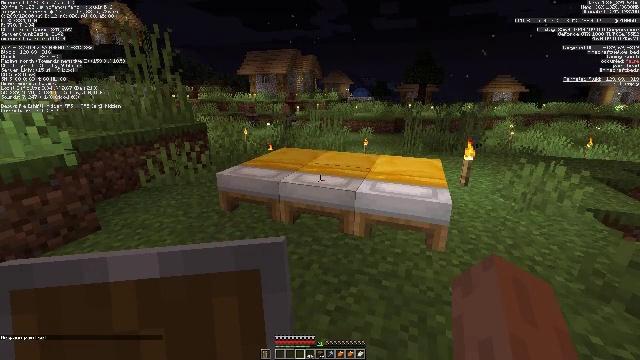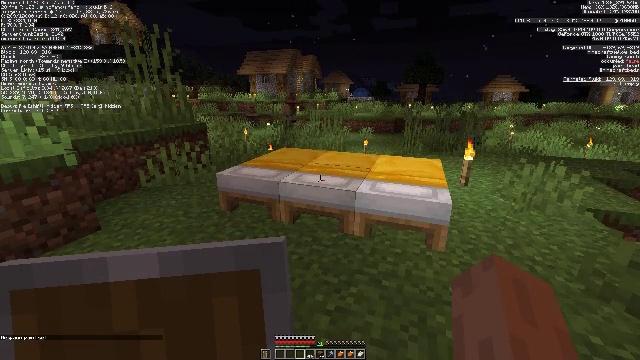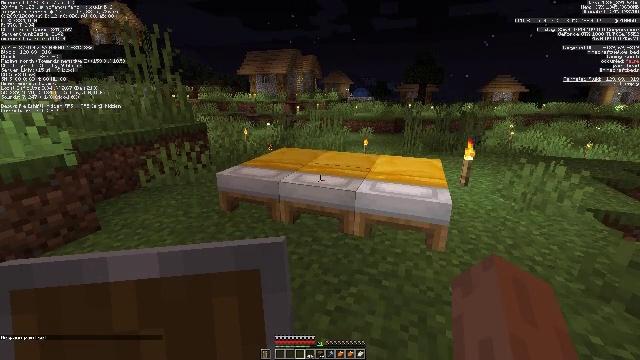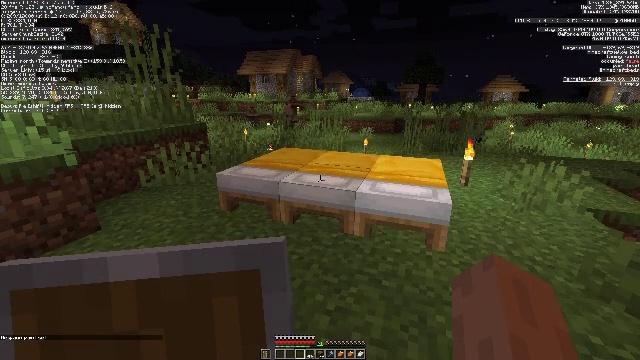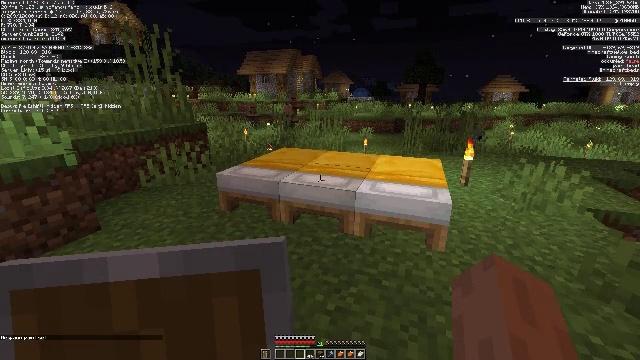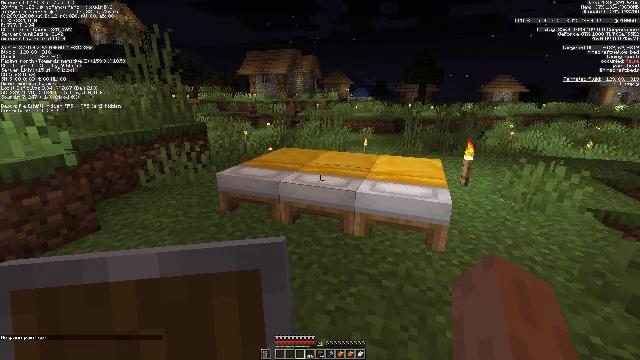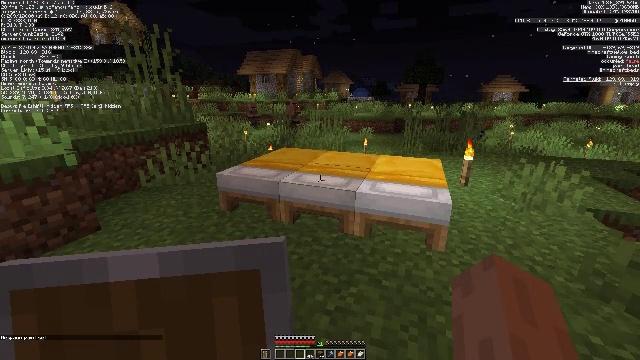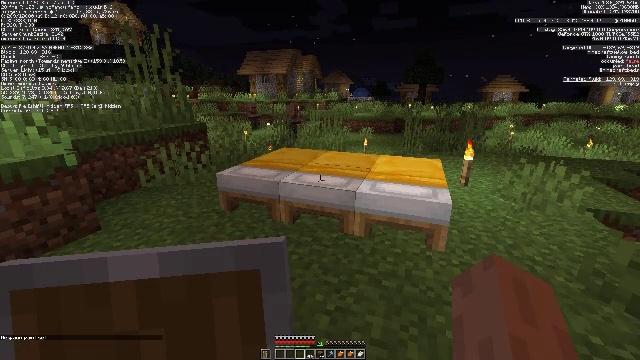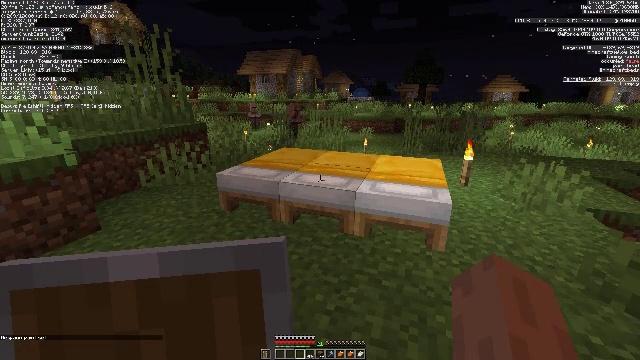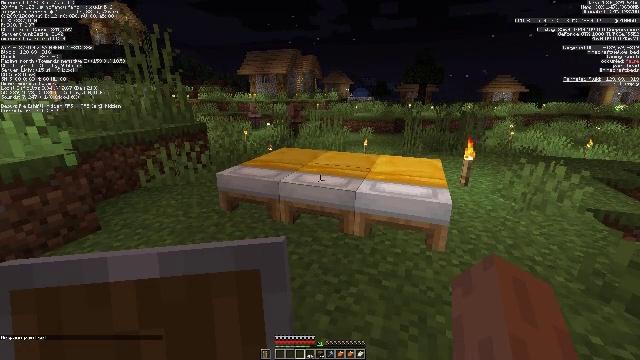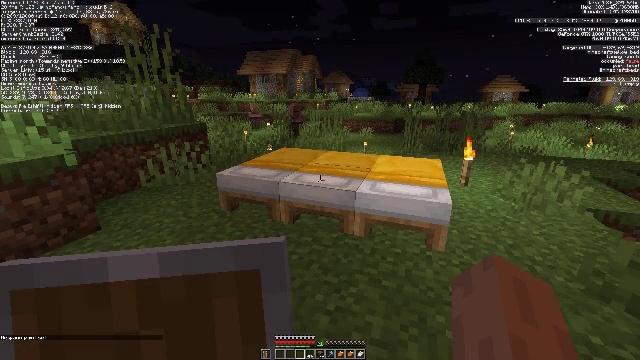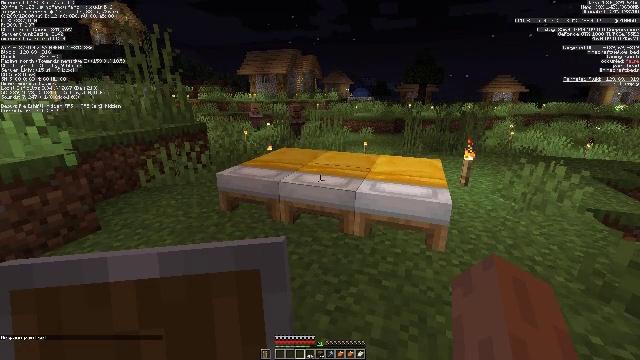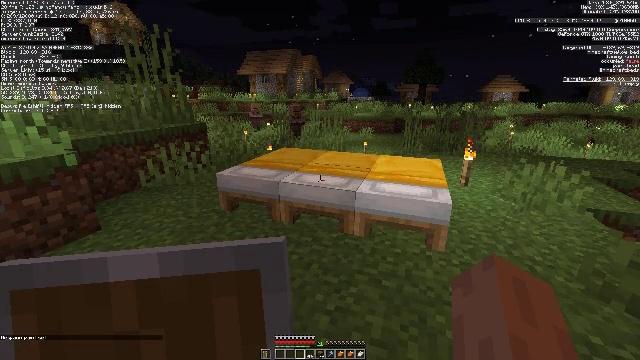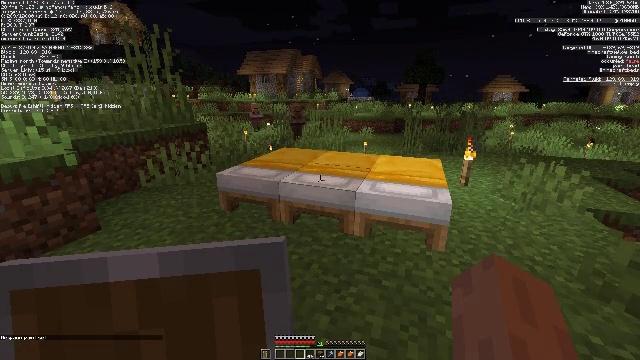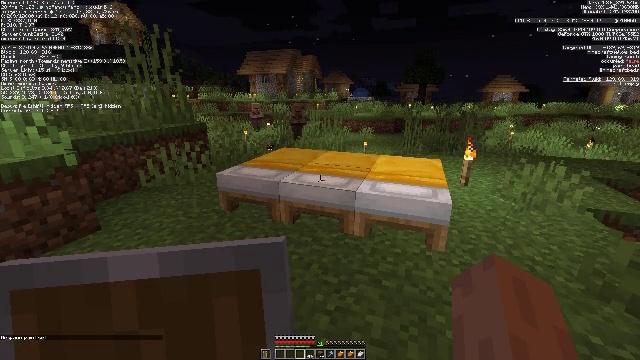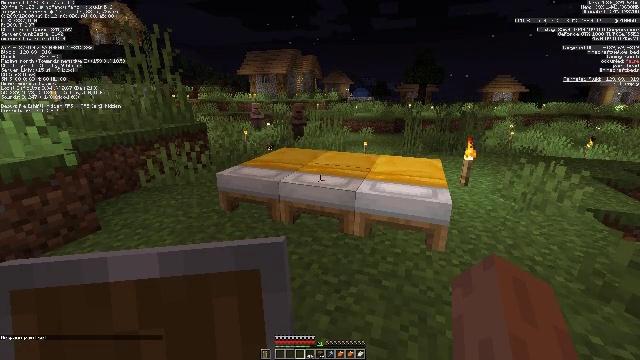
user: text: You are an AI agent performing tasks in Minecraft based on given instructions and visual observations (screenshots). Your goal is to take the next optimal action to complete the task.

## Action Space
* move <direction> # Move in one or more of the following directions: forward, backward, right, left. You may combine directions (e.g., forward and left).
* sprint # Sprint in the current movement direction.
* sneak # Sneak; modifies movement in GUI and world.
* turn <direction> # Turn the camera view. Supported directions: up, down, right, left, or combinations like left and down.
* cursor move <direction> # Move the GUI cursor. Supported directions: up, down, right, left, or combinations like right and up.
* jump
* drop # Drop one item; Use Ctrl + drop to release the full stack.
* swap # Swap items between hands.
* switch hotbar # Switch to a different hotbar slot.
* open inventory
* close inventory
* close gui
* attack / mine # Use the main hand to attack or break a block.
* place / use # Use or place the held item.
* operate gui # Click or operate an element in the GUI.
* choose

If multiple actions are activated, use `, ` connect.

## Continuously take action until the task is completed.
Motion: motion action
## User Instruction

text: Destroy the yellow bed to recycle it.
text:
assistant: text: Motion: no_op
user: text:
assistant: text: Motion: no_op
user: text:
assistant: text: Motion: no_op
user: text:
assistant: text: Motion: no_op
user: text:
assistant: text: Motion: no_op
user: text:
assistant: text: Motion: no_op
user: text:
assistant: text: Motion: no_op
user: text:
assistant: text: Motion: no_op
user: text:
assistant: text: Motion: no_op
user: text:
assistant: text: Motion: no_op
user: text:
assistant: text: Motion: no_op
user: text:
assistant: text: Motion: no_op
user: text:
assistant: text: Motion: no_op
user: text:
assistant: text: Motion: no_op
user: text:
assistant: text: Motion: no_op
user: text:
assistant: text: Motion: no_op
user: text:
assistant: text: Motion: no_op
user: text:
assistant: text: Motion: no_op
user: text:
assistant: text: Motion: no_op
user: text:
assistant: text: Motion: no_op
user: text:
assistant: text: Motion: no_op
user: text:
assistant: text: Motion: no_op
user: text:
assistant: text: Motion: no_op
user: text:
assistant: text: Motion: no_op
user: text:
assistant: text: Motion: no_op
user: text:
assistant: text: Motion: no_op
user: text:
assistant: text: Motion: no_op
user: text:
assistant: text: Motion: no_op
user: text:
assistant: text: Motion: no_op
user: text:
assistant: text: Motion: no_op